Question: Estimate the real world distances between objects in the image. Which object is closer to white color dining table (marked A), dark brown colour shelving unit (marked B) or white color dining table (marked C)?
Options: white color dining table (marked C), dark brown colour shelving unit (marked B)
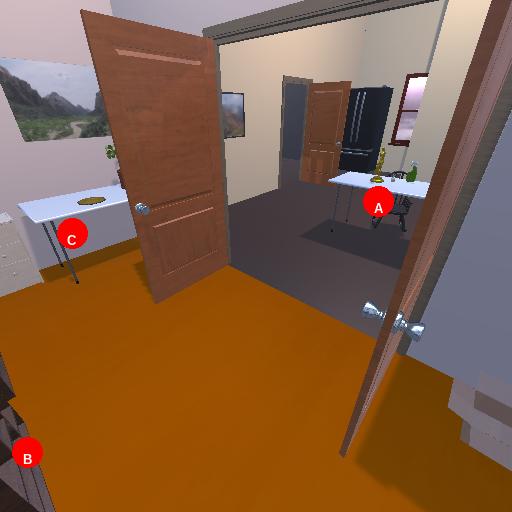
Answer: white color dining table (marked C)